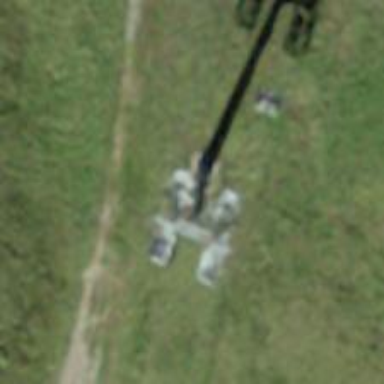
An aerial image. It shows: Pylon for aerialway.